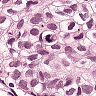
Metastatic tissue present: yes